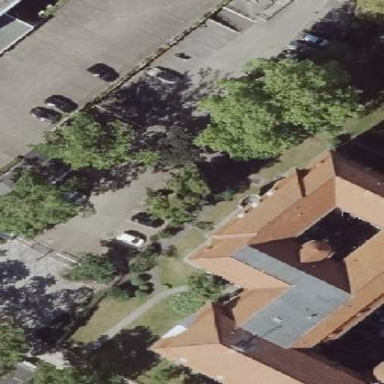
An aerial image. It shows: Parking area with surface.